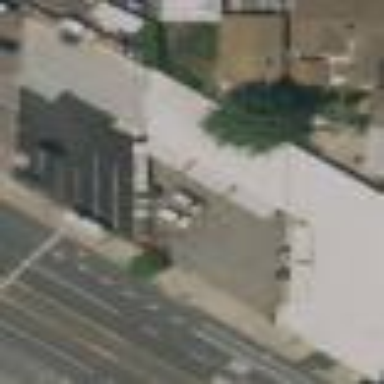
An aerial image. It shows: Retail building.